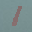
Label: 1